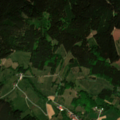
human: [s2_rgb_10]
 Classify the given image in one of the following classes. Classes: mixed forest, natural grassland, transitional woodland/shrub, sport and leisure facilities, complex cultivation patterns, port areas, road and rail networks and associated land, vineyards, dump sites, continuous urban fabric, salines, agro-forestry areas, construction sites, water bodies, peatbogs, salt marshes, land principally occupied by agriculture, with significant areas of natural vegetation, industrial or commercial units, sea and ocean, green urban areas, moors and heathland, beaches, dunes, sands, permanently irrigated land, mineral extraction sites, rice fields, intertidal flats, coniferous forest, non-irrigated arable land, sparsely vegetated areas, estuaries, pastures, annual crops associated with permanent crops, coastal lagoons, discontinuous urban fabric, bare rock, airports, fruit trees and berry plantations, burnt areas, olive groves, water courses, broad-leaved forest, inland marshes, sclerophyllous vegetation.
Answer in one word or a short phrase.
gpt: non-irrigated arable land, pastures, complex cultivation patterns, coniferous forest